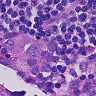
Metastatic tissue present: yes